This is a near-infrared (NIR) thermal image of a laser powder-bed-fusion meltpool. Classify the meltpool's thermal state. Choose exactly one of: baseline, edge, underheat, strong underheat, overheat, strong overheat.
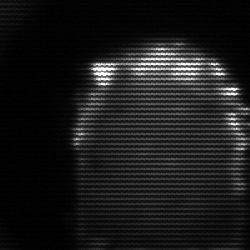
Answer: baseline